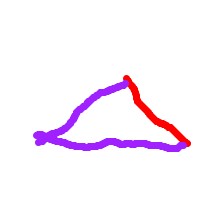
Shape: triangle